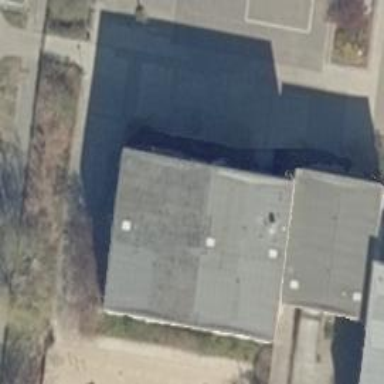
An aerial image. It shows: School building with flat roof.